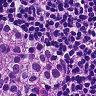
Metastatic tissue present: yes